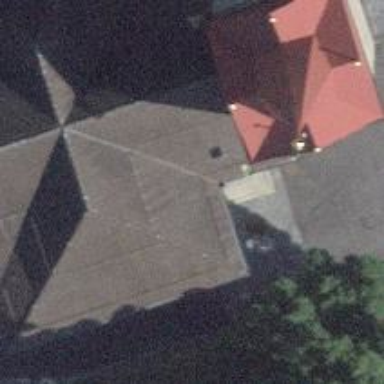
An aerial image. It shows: View of roof edge.